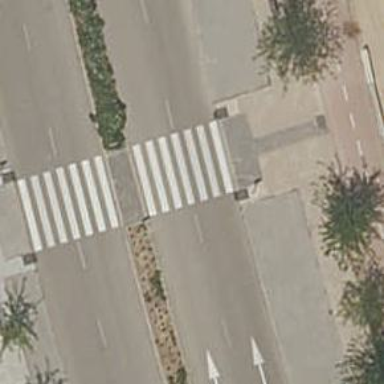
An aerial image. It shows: Uncontrolled road crossing.